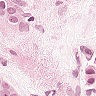
Metastatic tissue present: yes